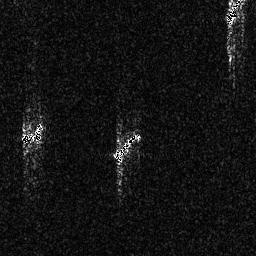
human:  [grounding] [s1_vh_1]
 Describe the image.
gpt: In the satellite image, there is  <ref>1 medium ship </ref> <box>[[43, 51, 55, 62, 0]]</box> located at center,  <ref>1 medium ship </ref> <box>[[7, 47, 17, 56, 0]]</box> located at left,  <ref>1 medium ship </ref> <box>[[86, 0, 95, 8, 0]]</box> located at top right.